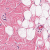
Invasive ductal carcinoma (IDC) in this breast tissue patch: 0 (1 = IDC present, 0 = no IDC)